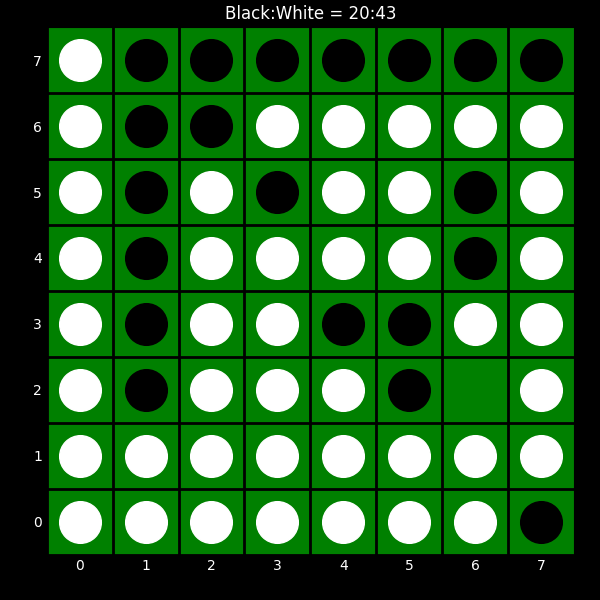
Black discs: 20
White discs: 43